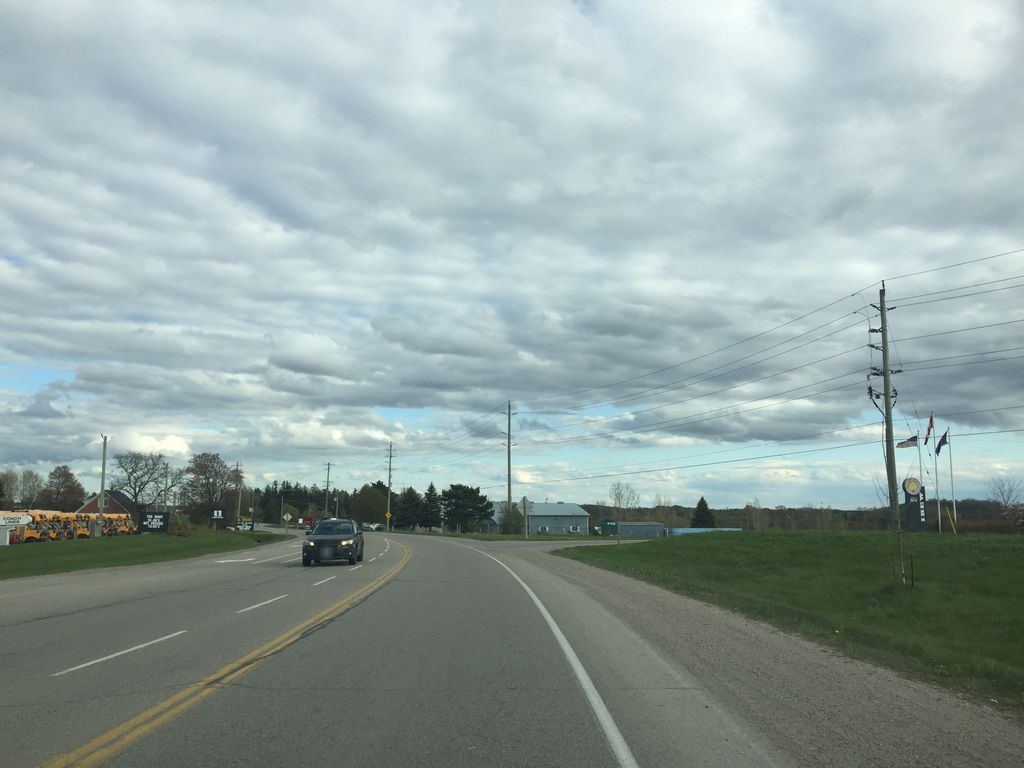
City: kitchener-waterloo